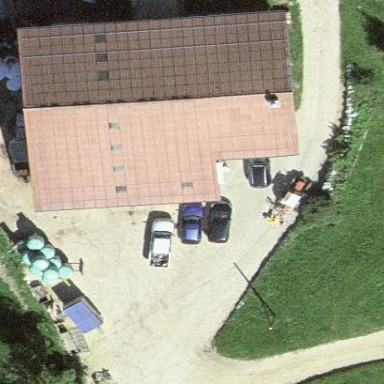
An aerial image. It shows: Farm building.